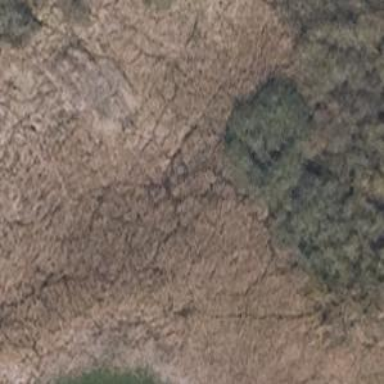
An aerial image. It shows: Bog wetland.